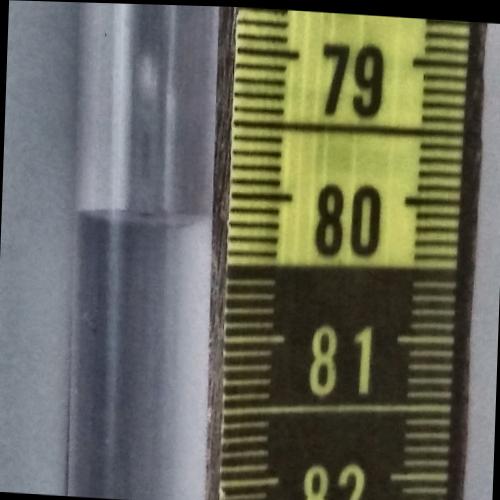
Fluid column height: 80.2 cm